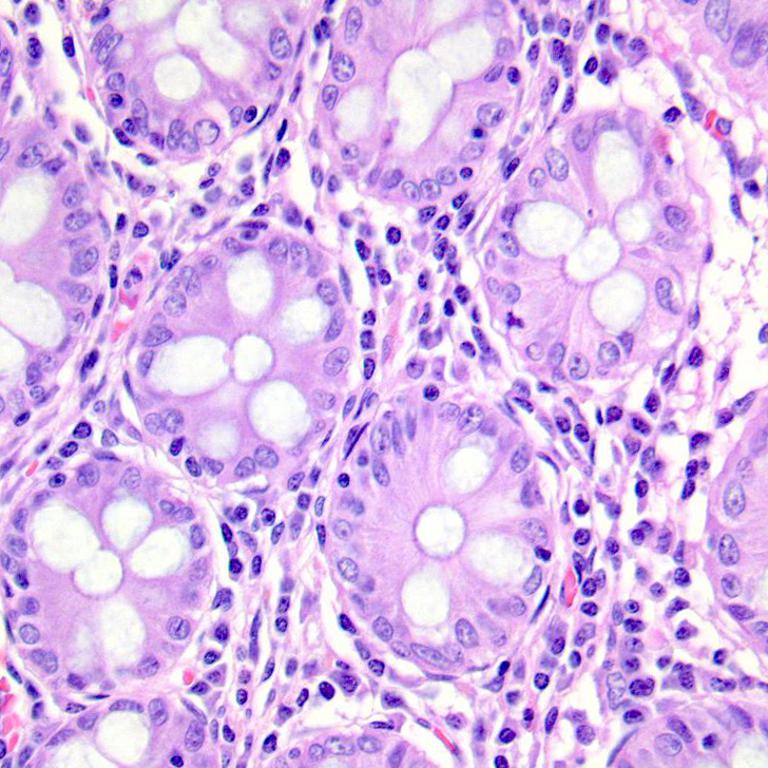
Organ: colon
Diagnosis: benign